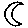
Label: moon